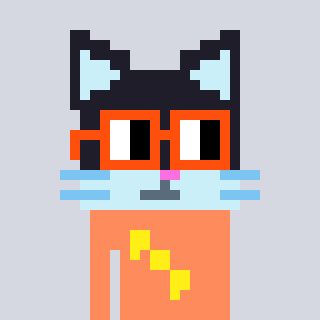
a pixel art character with square orange glasses, a cat-shaped head and a peachy-colored body on a cool background